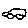
Label: car